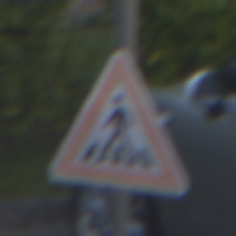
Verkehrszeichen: FussgaengerueberwegRechts
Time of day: SunriseSunset
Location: Outdoor (Urban)
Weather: Clear
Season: NotSpecified
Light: Natural